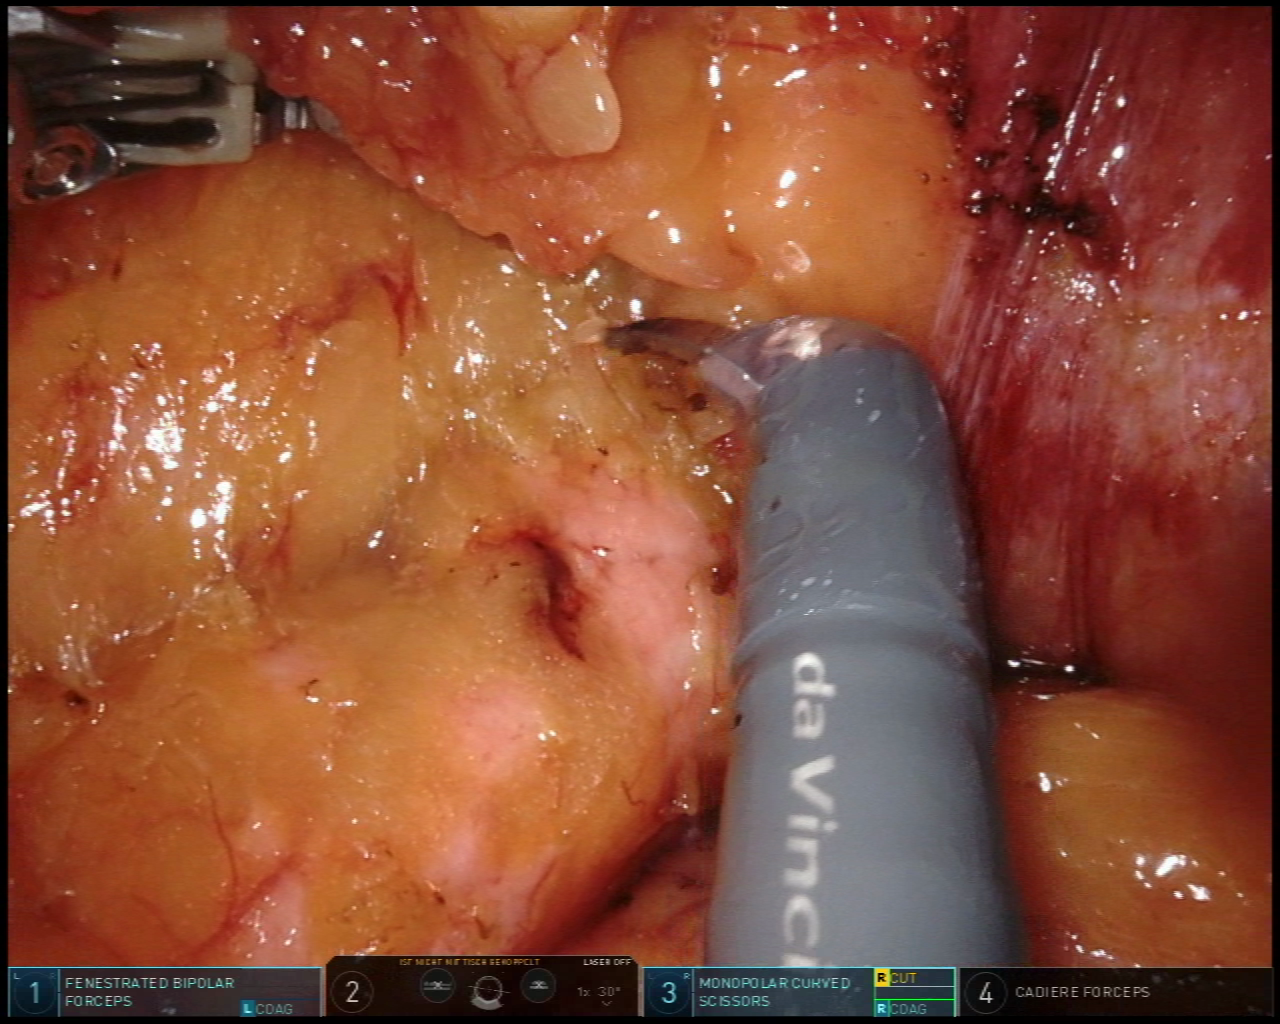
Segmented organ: pancreas
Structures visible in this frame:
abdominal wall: no
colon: no
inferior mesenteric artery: no
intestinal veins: no
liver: no
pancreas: yes
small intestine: no
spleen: no
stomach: no
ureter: no
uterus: no
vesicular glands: no